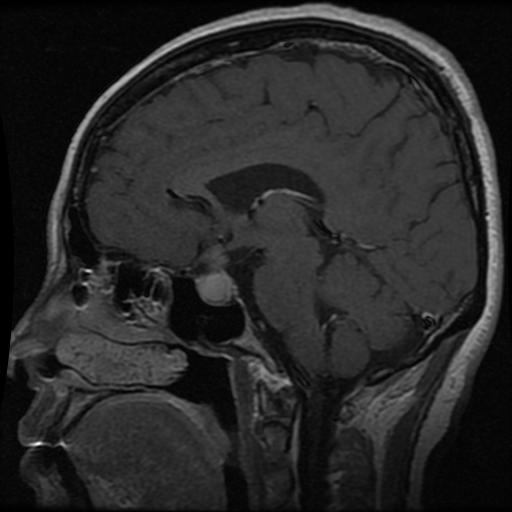
Label: pituitary